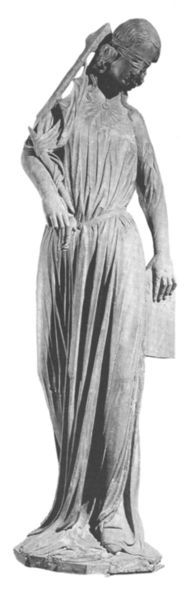
Titel: Figur der Synagoge vom südlichen Querhausarm
Institution: Straßburg, Musée de l’Oeuvre Notre-Dame
Schlagwörter: fuß, hand, kopf, mann, umhang, mädchen, brust, finger, frau, haar, kleid, marmor, mund, stirn, weiss, gürtel, schal, kappe, arme, augen, bibel, falten, faru, kleidung, sockel, stein, hände, instrument, auge, figur, gewand, mantel, stoff, blatt, kinn, locken, schulter, skulptur, statue, papier, man, haltung, französisch, lanze, büste, thomas, faltenwurf, wange, geneigt, gestalt, foto, blind, buch, denkmal, jungfrau, helm, allegorie, rom, mittelalter, binde, heiliger, heilige, gips, madonna, athen, augenbinde, justitia, justizia, gewände, synagoge, skuptur, antique, schewarzweiß, justiia